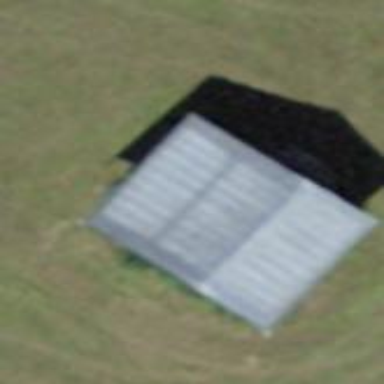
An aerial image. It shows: Shed building.